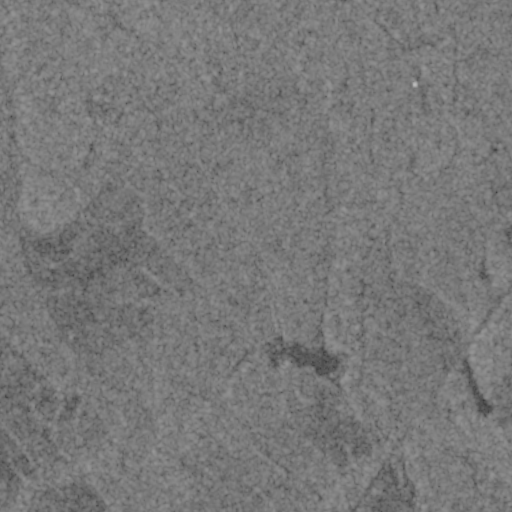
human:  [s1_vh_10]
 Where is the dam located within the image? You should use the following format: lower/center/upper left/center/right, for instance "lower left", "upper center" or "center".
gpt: The dam is located in the lower right of the image.
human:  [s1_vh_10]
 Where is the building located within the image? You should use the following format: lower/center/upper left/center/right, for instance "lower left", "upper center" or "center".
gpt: The building is located in the upper of the image.
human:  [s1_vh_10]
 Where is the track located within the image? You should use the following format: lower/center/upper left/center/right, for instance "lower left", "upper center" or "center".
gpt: There is no track in the image.

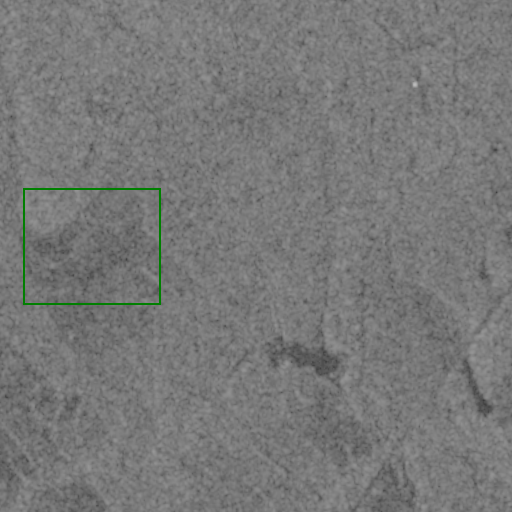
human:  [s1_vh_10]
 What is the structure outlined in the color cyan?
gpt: There is no cyan outline.
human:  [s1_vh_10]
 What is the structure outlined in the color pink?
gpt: There is no structure outlined in pink.